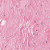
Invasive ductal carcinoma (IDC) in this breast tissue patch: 0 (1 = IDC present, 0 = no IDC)